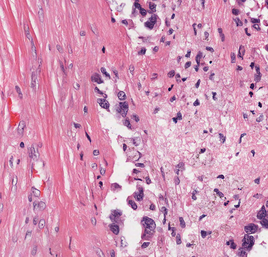
Tumor epithelial tissue: yes
Tumor-associated stroma tissue: yes
Normal tissue: no